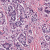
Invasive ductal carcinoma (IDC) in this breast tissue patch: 1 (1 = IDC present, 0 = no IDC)